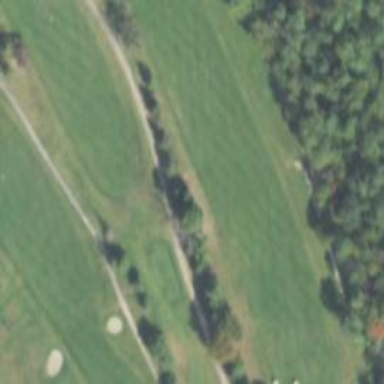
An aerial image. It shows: Path for both road and golf.